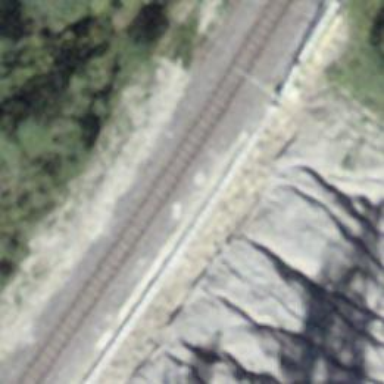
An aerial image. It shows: Narrow-gauge railway with 1 track. The tracks are electrified with contact line.